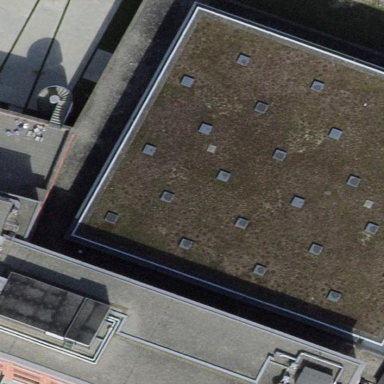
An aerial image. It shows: College building.